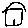
Label: house